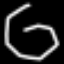
Label: octagon